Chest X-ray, PA view. Patient: 47 years old, sex F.
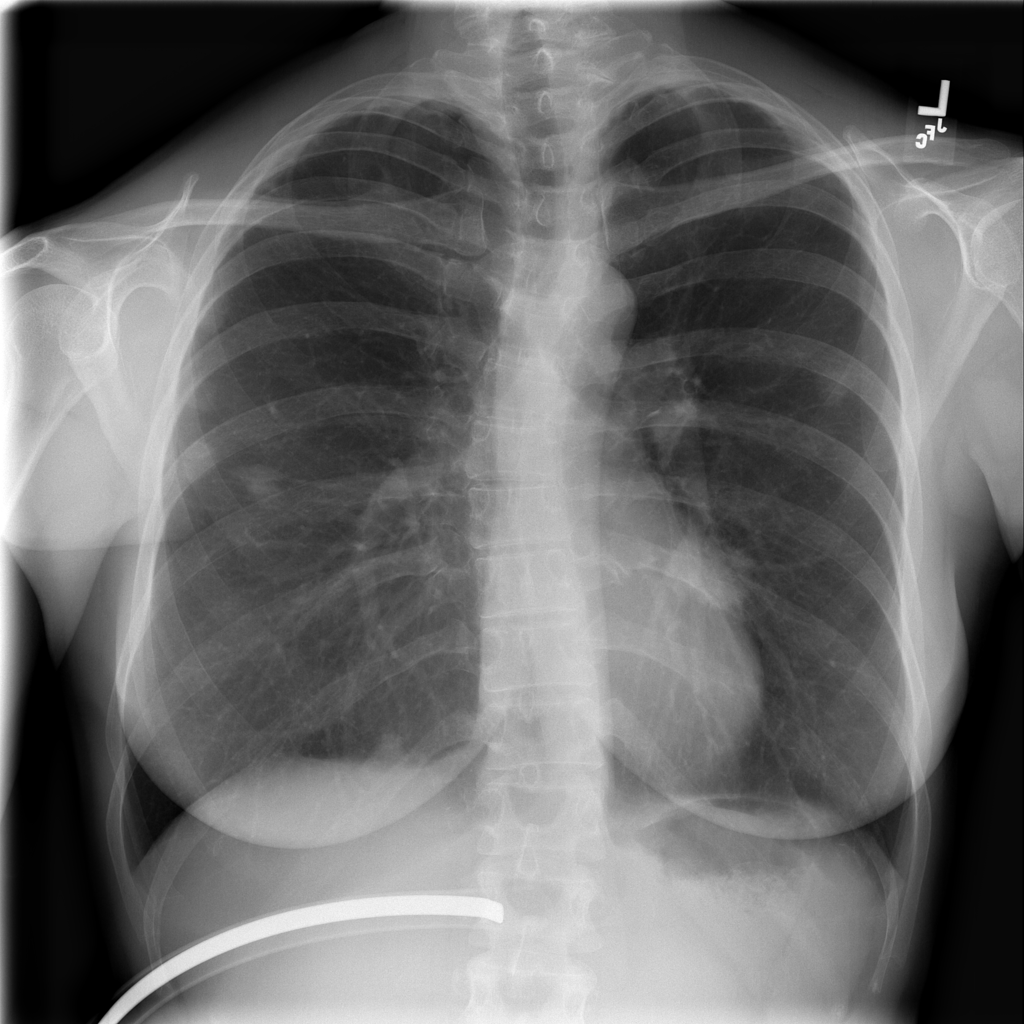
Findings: Mass, Nodule